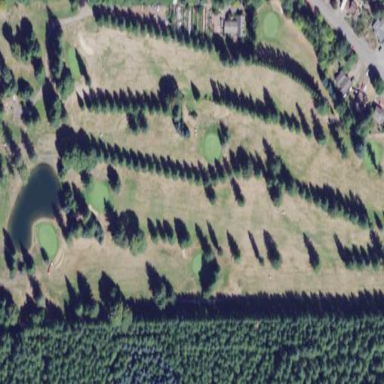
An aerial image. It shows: Disc golf course for leisure activity.